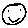
Label: smiley face